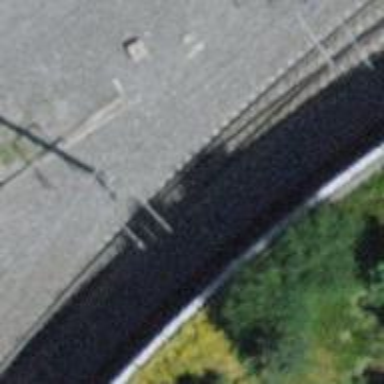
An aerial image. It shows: Railway switch with the turnout pointing to the right.